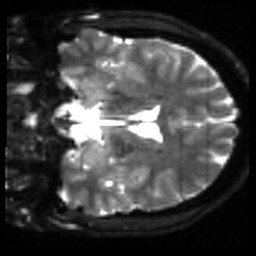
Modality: sbref
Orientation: coronal
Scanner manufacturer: siemens
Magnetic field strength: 3 T
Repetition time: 4 s
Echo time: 0.0594 s